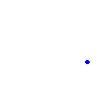
Particle: kaon